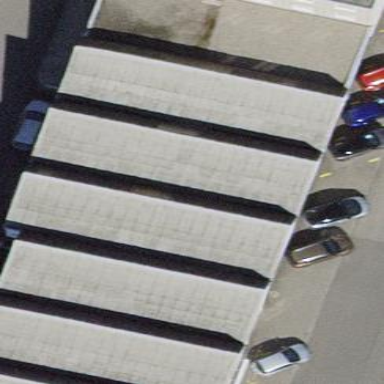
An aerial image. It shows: Industrial building.